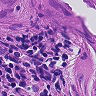
Metastatic tissue present: yes